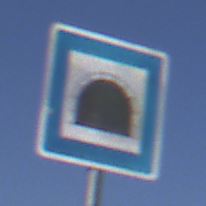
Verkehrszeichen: Tunnel
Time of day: MorningAfternoon
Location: Outdoor (Nature)
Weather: Clear
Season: NotSpecified
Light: Natural